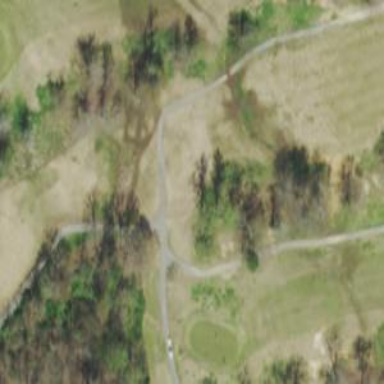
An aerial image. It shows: Path designed for golf carts.